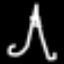
Label: The Eiffel Tower